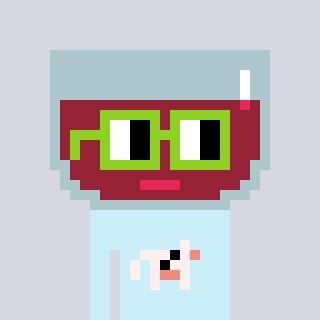
a pixel art character with square light green glasses, a wine-shaped head and a cold-colored body on a cool background